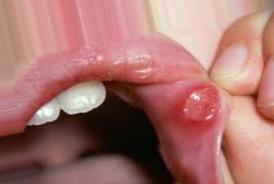
Condition: Mouth Ulcer